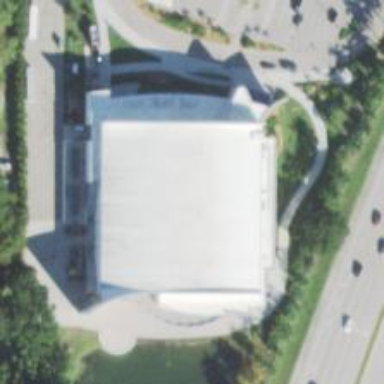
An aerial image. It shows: Sports centre in the leisure land.